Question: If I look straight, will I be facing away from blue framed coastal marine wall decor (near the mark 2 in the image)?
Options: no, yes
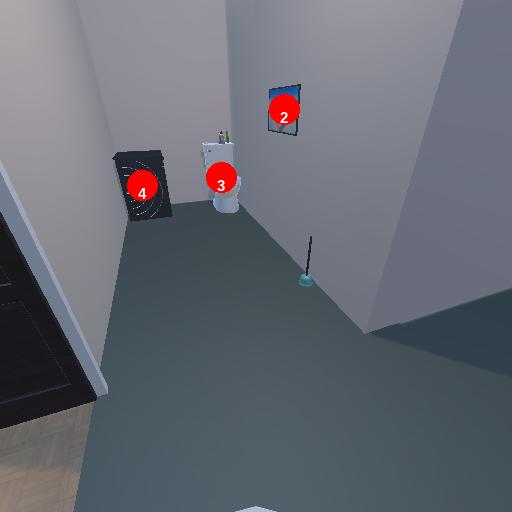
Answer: no